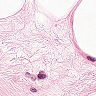
Metastatic tissue present: no